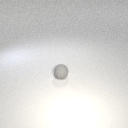
small gray rubber sphere